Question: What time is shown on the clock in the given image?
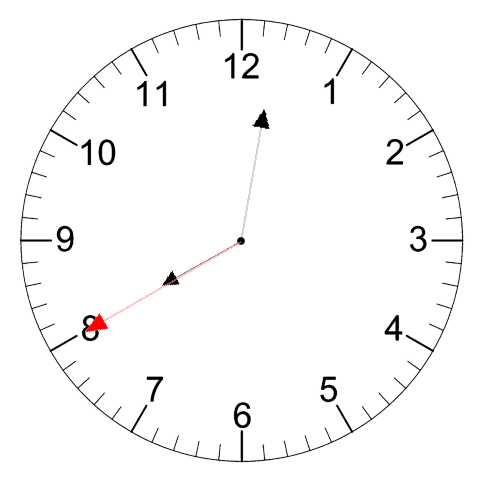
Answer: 08:01:40